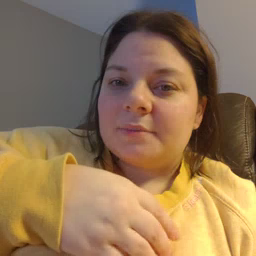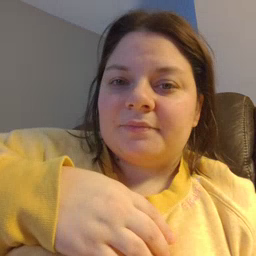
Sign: sun